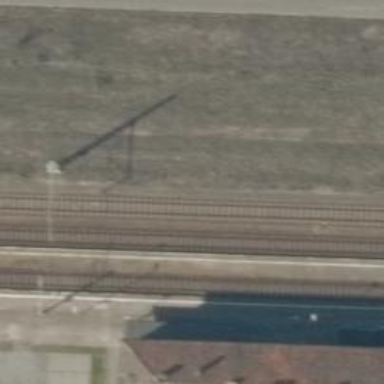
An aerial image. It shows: Public transport stop position along the railway.